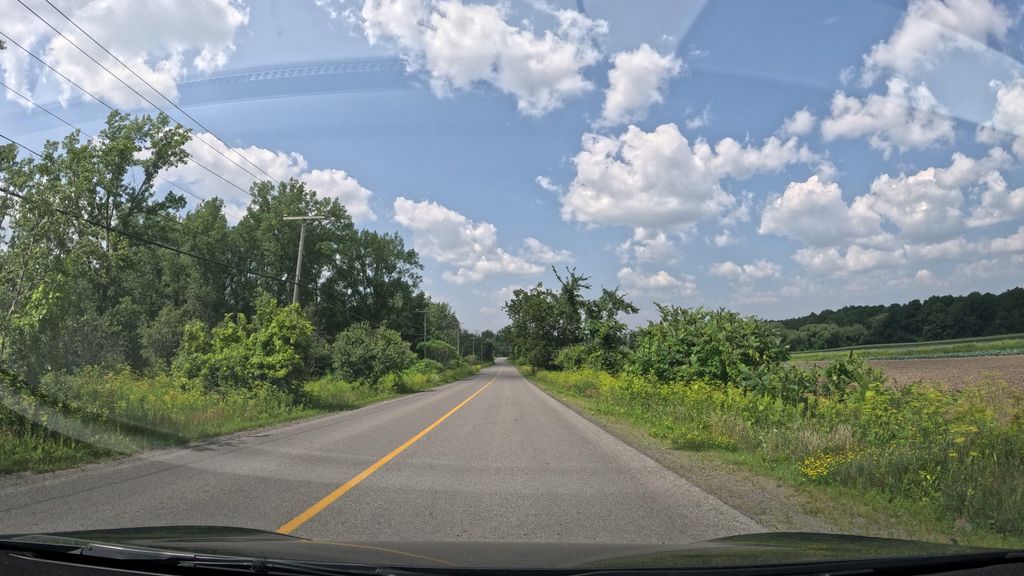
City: montreal